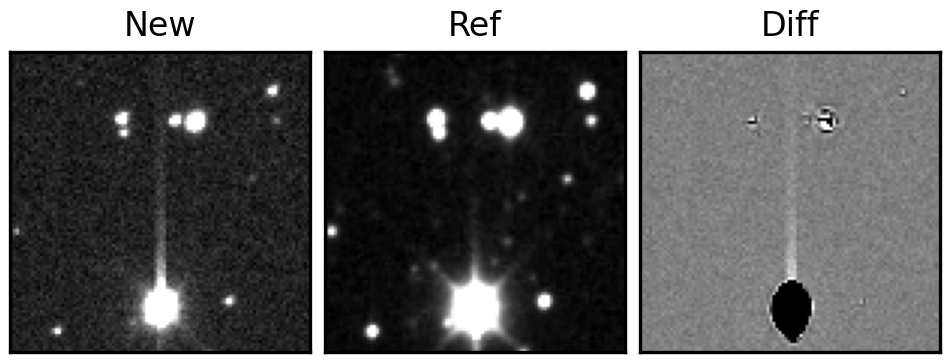
Label: bogus